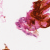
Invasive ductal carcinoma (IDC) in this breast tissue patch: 0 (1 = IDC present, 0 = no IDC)